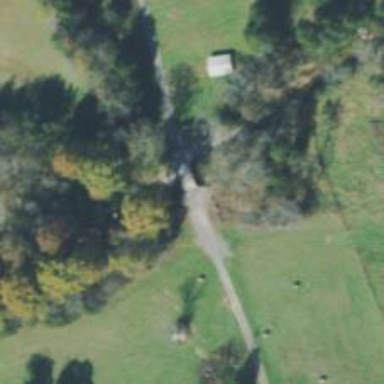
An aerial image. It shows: Driveway road leading to low-water crossing bridge.